Interaction volume radius: 5 \u00c5
Interaction volume height: 10 \u00c5
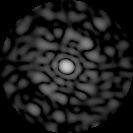
Disorder parameter: 0.8212